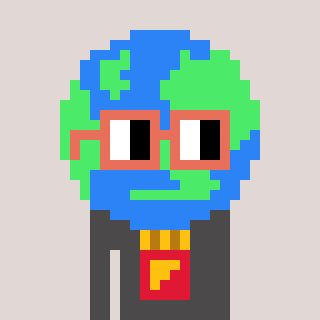
a pixel art character with square orange glasses, a earth-shaped head and a grayscale-colored body on a warm background